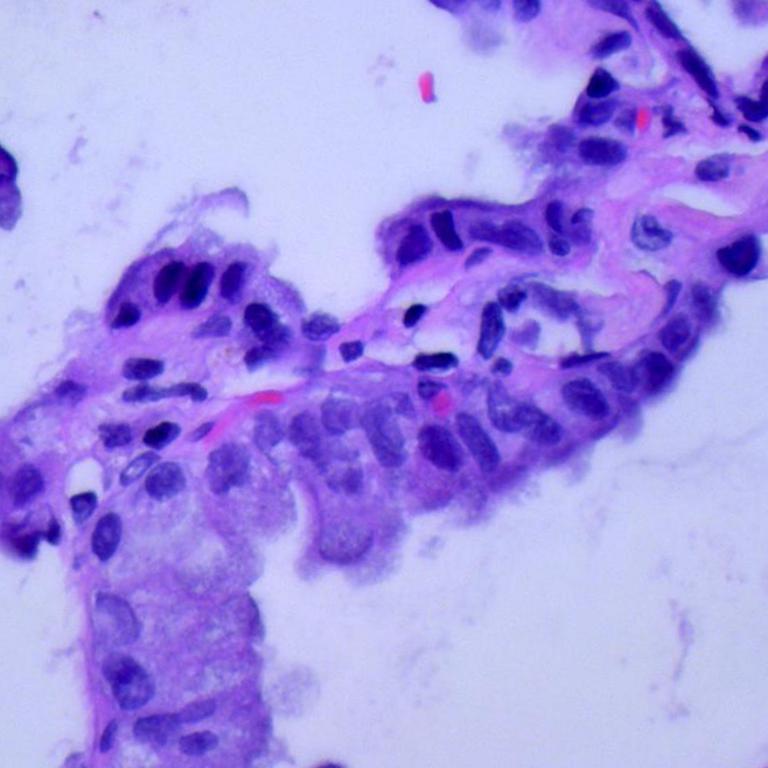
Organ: lung
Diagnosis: adenocarcinomas